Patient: sex F, age 63
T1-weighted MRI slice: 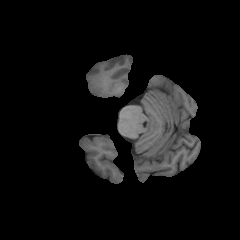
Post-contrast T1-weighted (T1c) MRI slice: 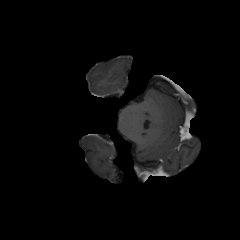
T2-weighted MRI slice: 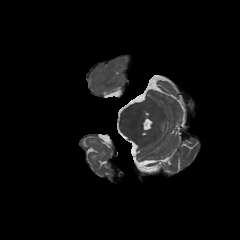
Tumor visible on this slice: no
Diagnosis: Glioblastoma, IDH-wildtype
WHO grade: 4